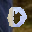
Label: 0